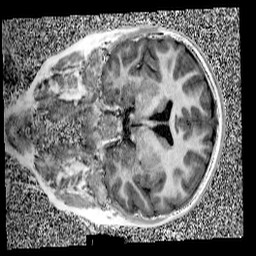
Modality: UNIT1
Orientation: coronal
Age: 10
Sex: female
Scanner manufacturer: siemens
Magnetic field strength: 3 T
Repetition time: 4 s
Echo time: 0.00299 s